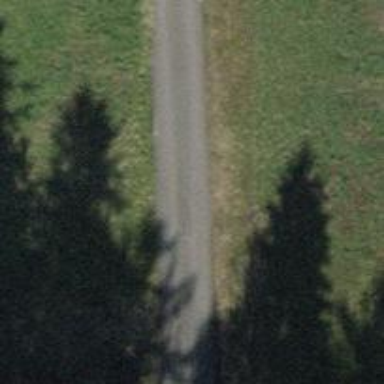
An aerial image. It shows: Asphalt service road.